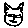
Label: cat